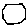
Label: hexagon